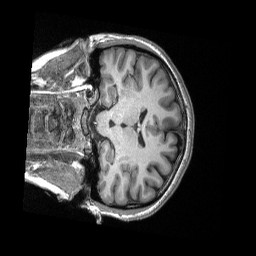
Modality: T1w
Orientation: coronal
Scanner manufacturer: siemens
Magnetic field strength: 3 T
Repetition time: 2.3 s
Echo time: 0.00308 s